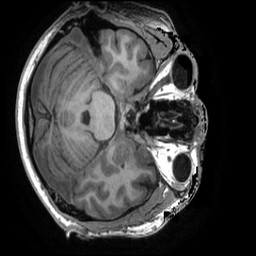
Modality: T1w
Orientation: axial
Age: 29
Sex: male
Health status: healthy
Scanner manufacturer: ge